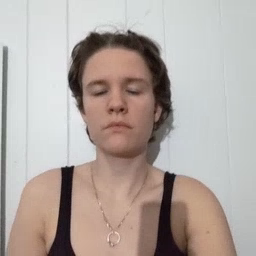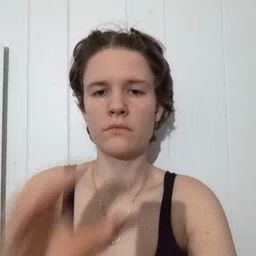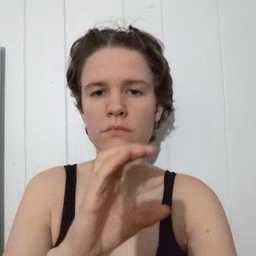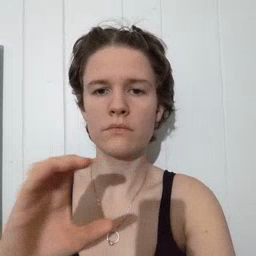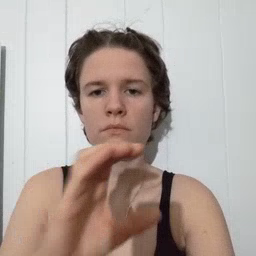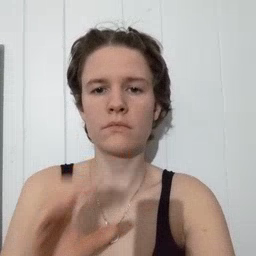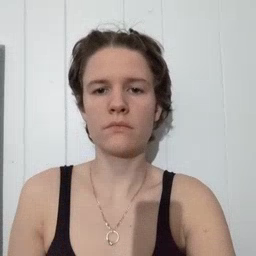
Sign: chocolate